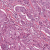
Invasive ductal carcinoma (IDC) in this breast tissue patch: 1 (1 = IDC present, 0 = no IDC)